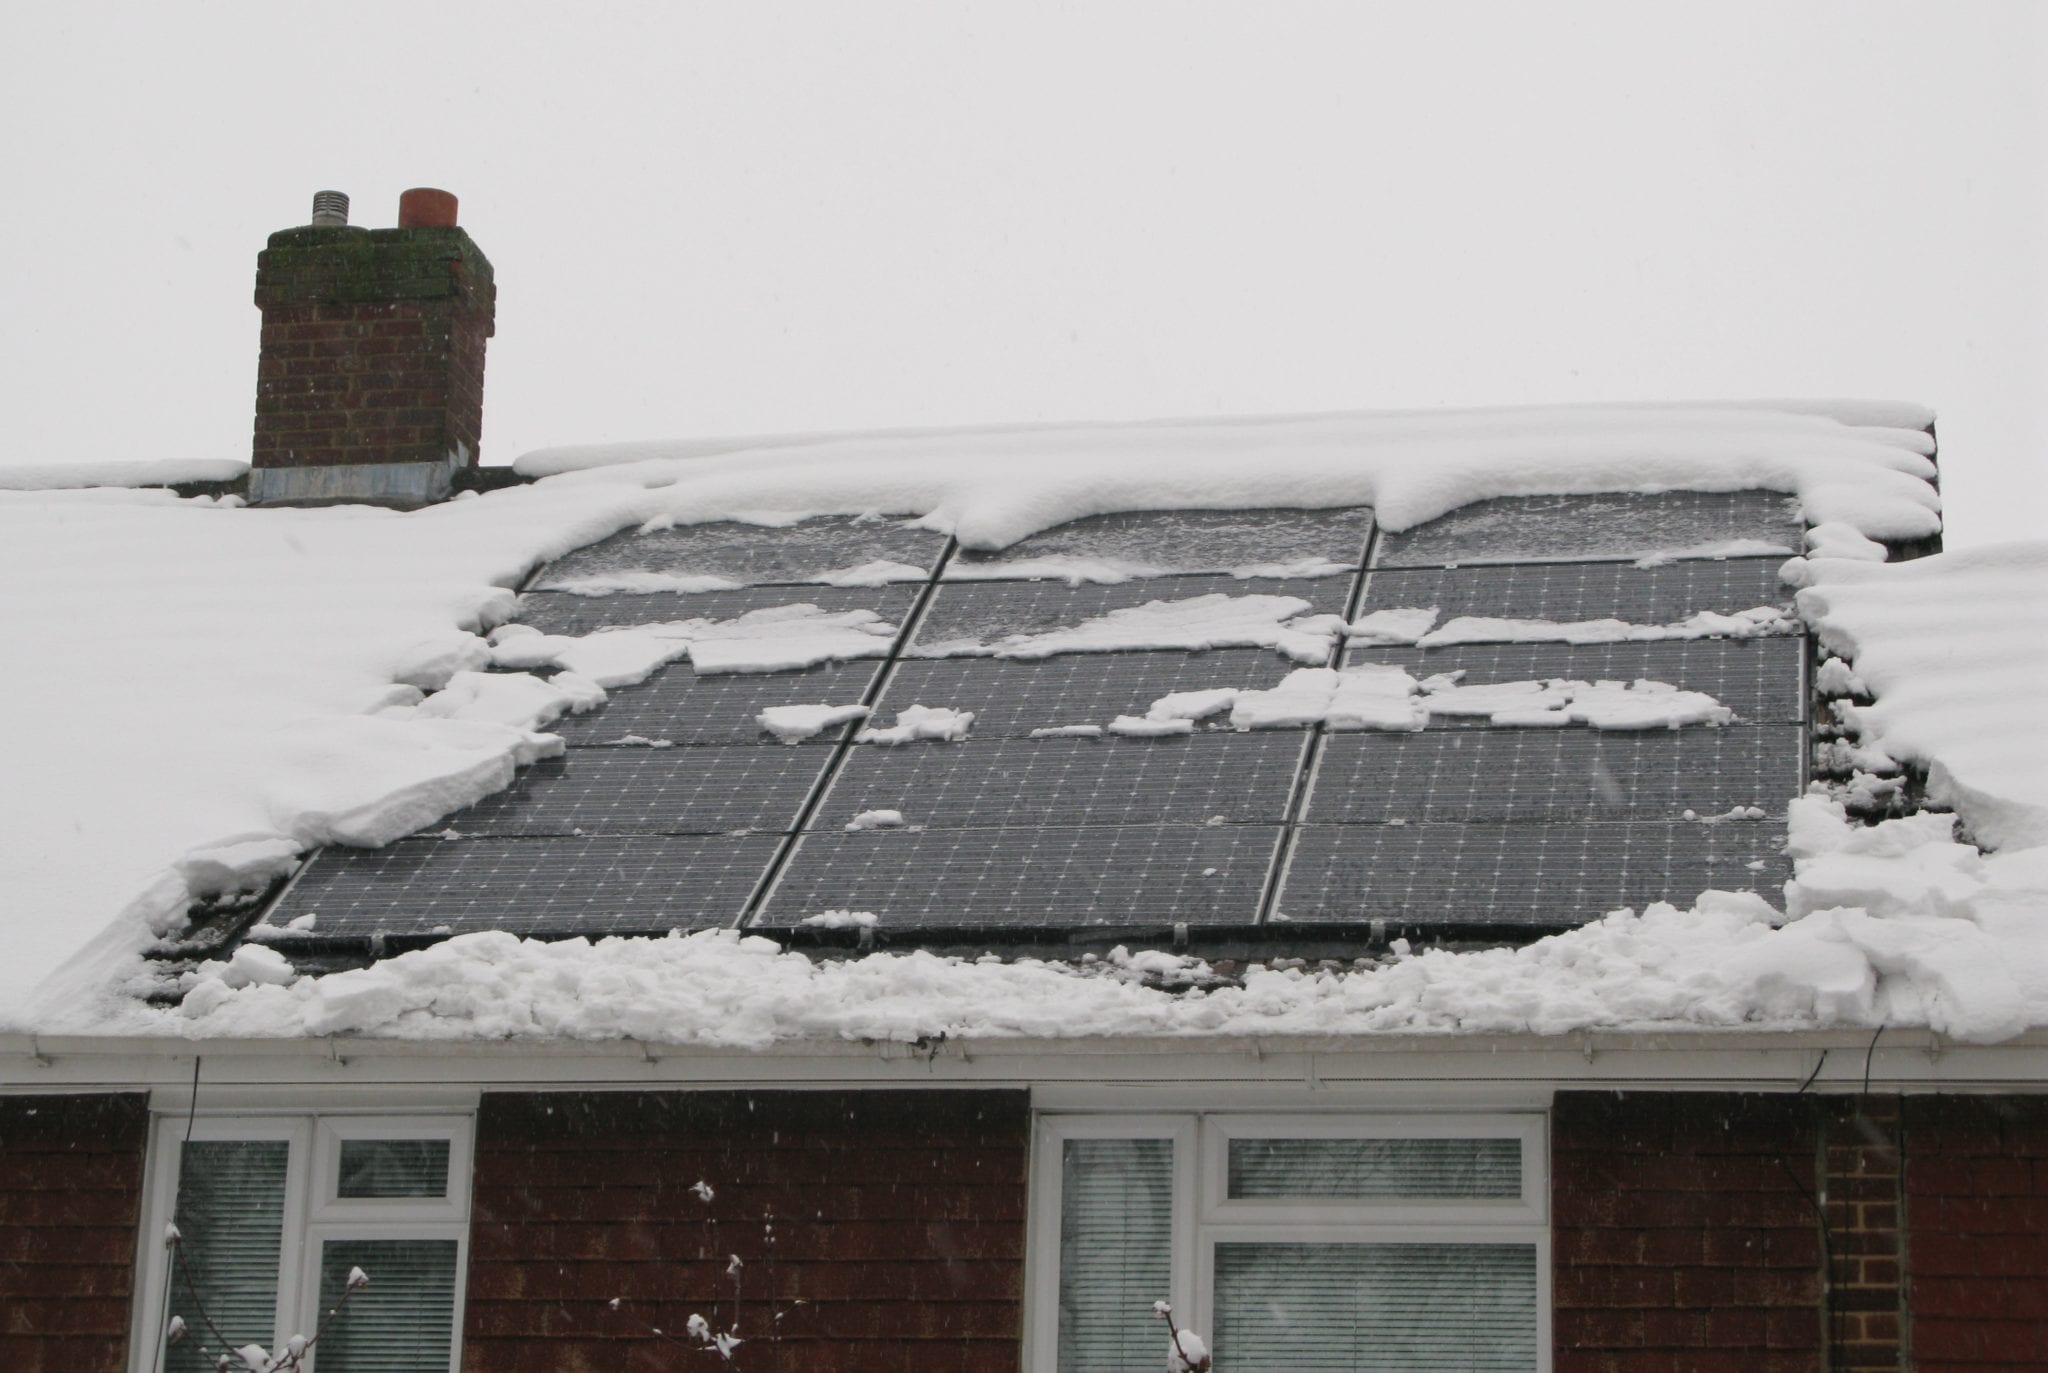
Label: Snow-Covered